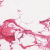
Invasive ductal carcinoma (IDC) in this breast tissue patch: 0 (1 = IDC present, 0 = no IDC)